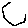
Label: hexagon